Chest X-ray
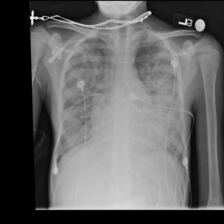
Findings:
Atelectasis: negative
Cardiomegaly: negative
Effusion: negative
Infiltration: positive
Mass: negative
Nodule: negative
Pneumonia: negative
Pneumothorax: negative
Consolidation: negative
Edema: negative
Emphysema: negative
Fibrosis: negative
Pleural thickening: negative
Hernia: negative